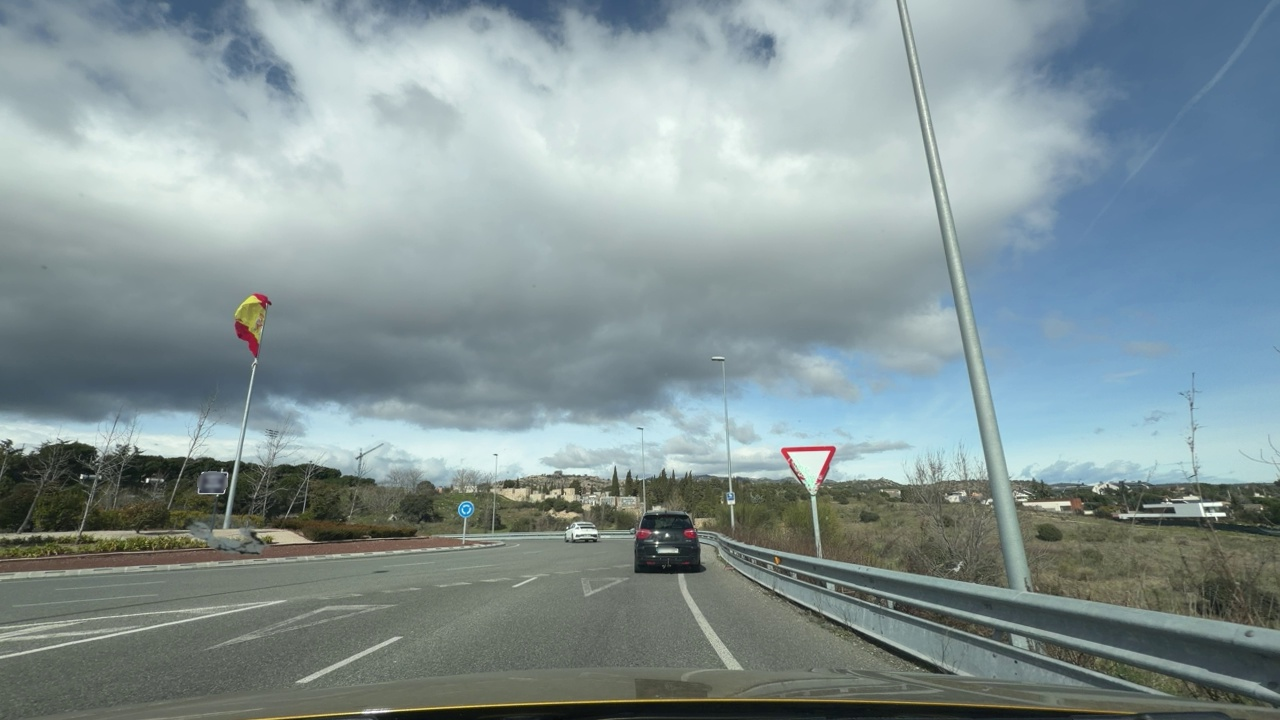
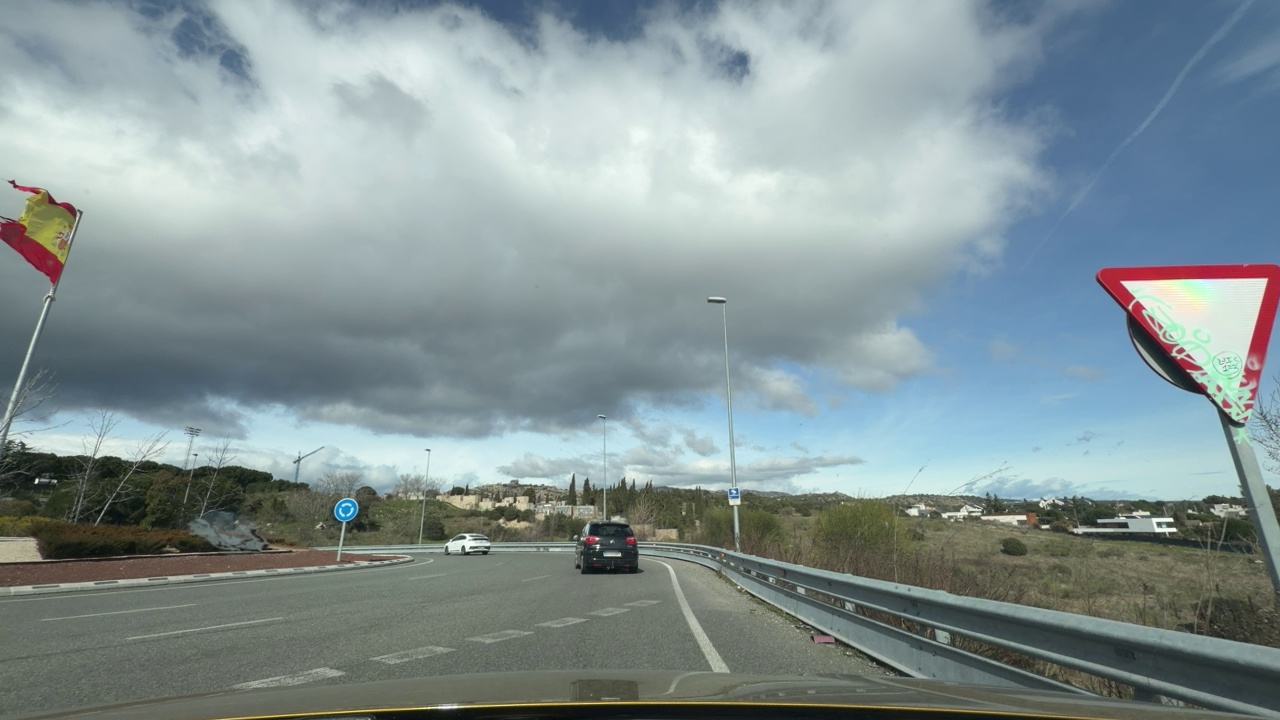
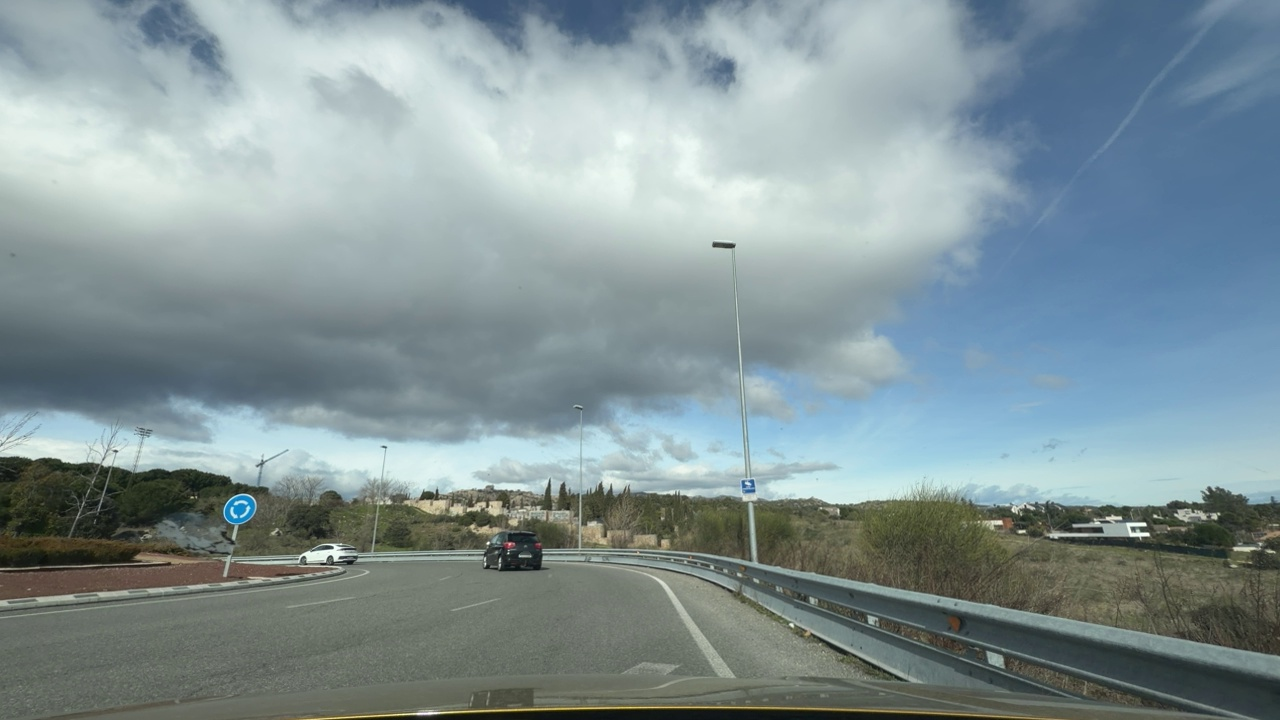
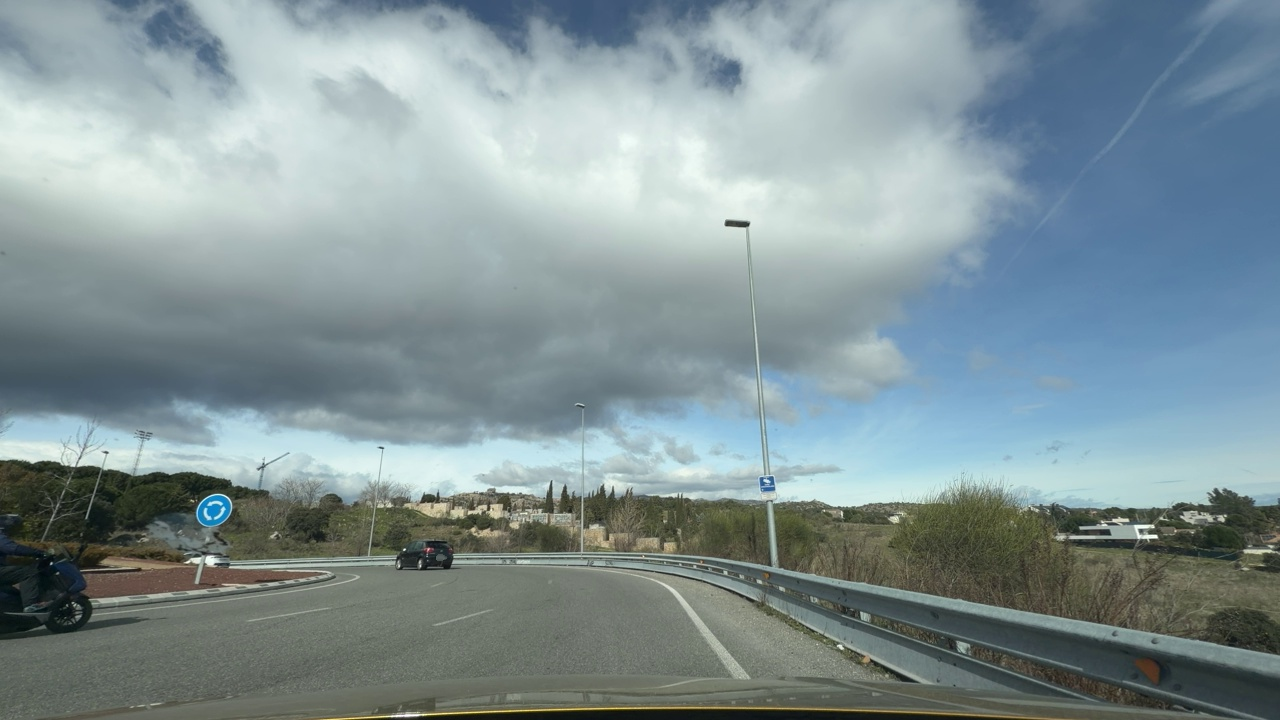
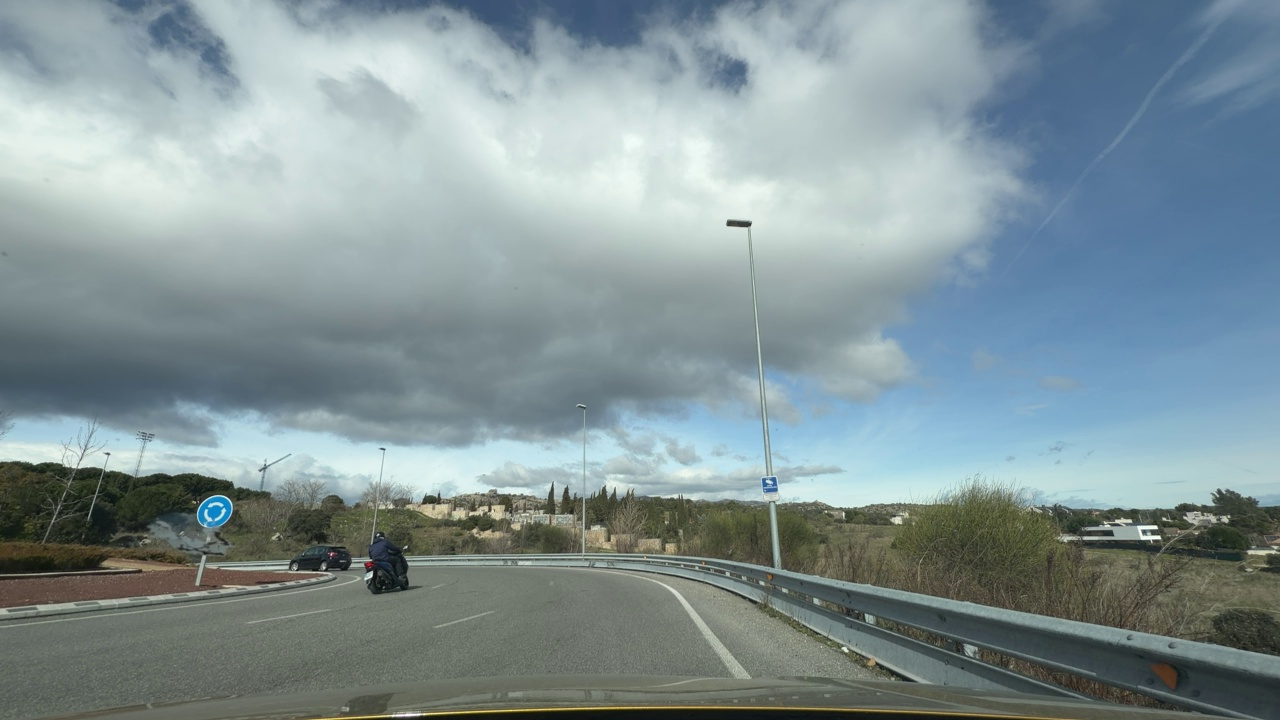
Situation: Roundabout
Question: Is the ego vehicle currently inside a roundabout?
Answer: Yes
Reasoning: The vehicle is travelling inside a circular intersection that is surrounding a central island.

Situation: Roundabout
Question: Is a roundabout visible ahead in the ego direction?
Answer: Yes
Reasoning: Both the circular intersection sign and the centralisland can be seen.

Situation: Roundabout
Question: Is the ego vehicle stationary while another vehicle crosses its path within the roundabout?
Answer: No
Reasoning: There are no visible vehicles crossing ego's path.